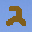
Label: 2